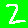
Digit: 2